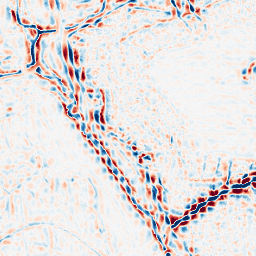
Category: wavelet
Decomposition family: wavelet_biorthogonal
Decomposition parameters: wavelet: bior4.4
level: 3
Upsampling method: bilinear
Upsampling parameters: scale: 4
Upsampling scale: 4